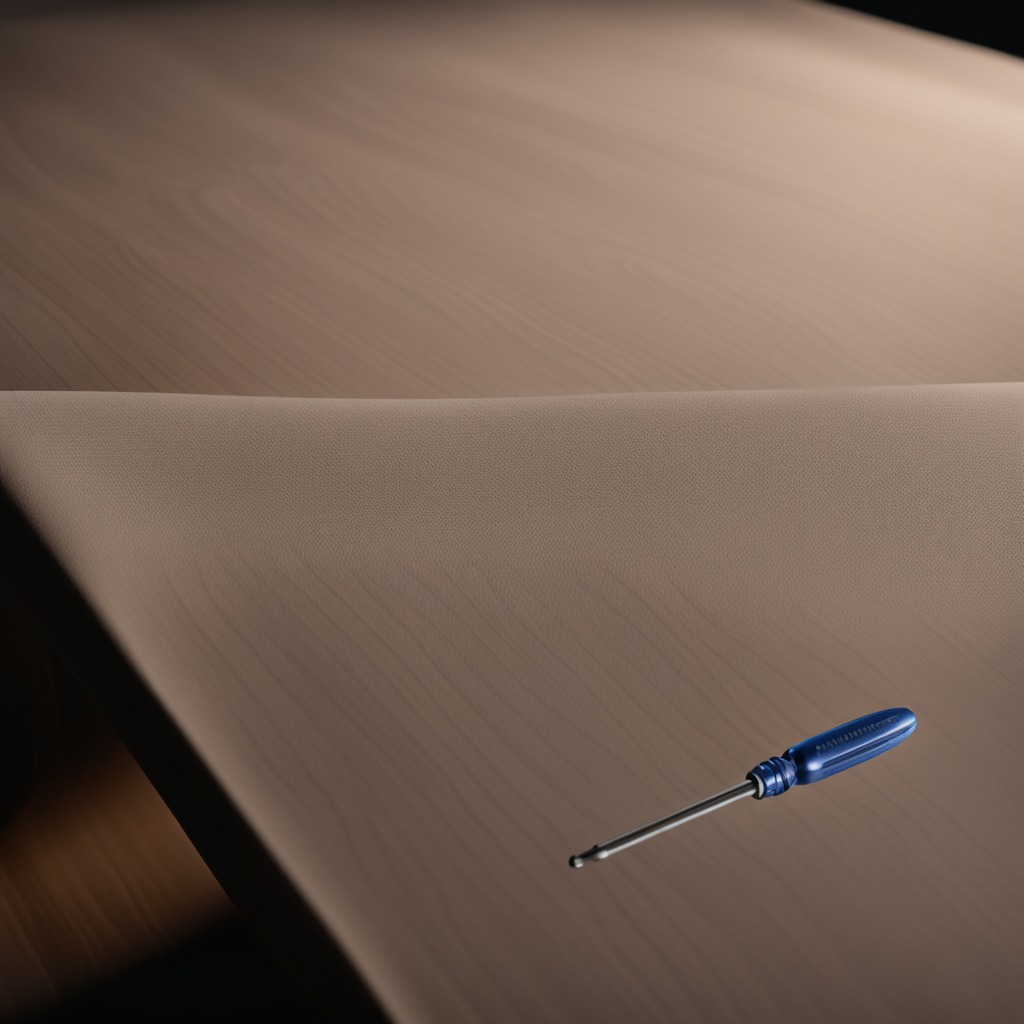
A screwdriver lies on the wooden table.